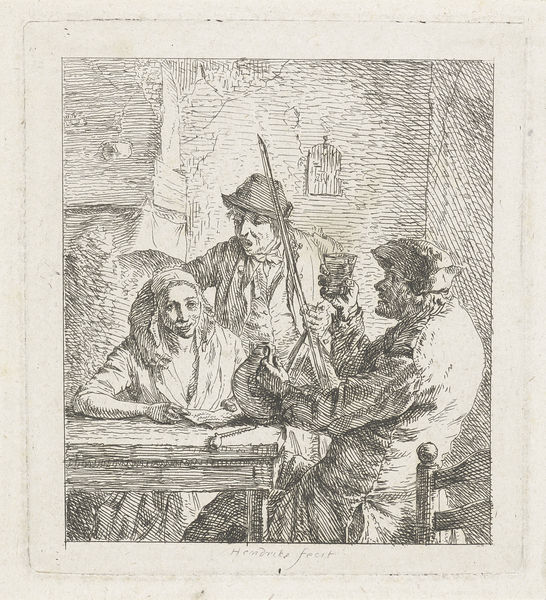
Titel: Drinkende man, vrouw en violist
Künstler: Wybrand Hendriks
Standort: Amsterdam
Institution: Rijksmuseum
Schlagwörter: homme, canne, chapeau, assis, chaise, femme, gravure, paysan, paysans, verre, fenêtre, dessin, mur, table, hommes, cuisine, repas, eau forte, alcool, diner, saoul, ivres, ivre, boisson, arrestation, ivrogne, chaisse, bayonette, tablre